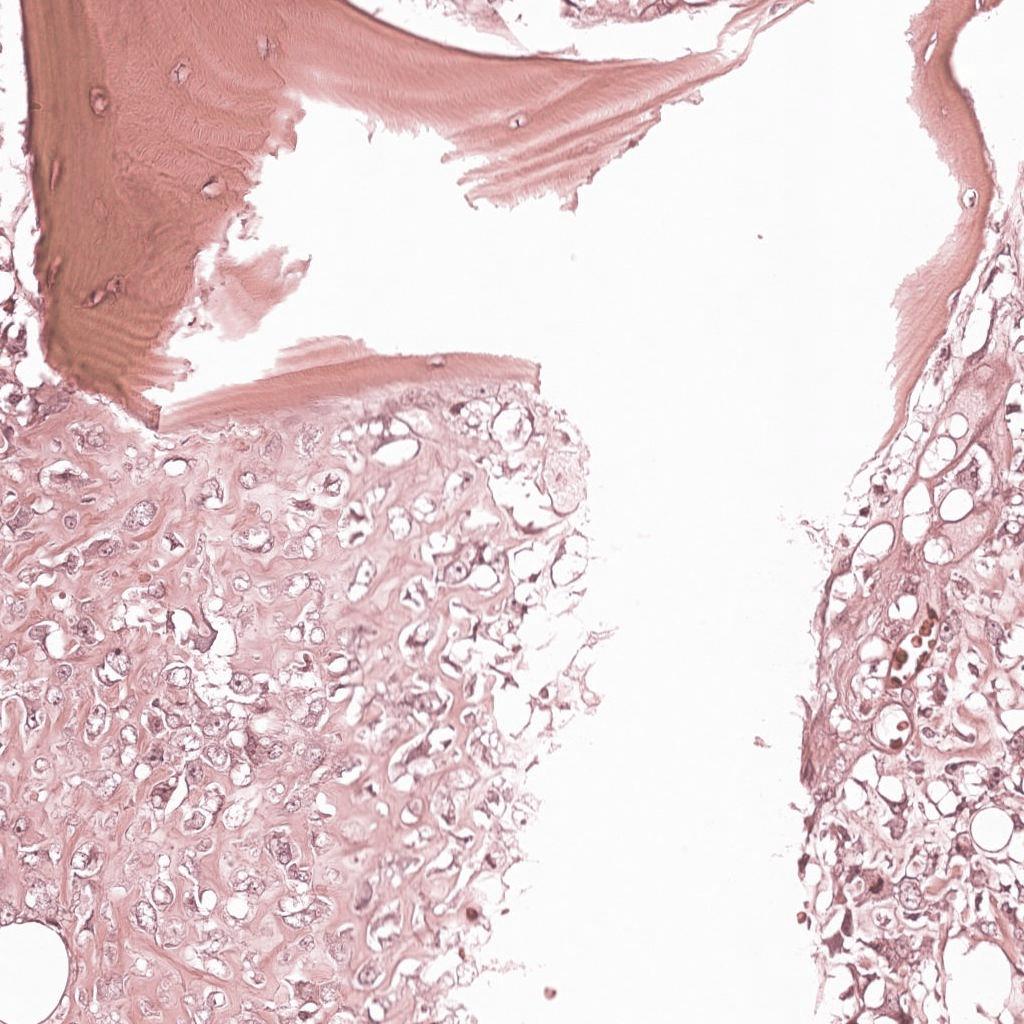
Label: Viable